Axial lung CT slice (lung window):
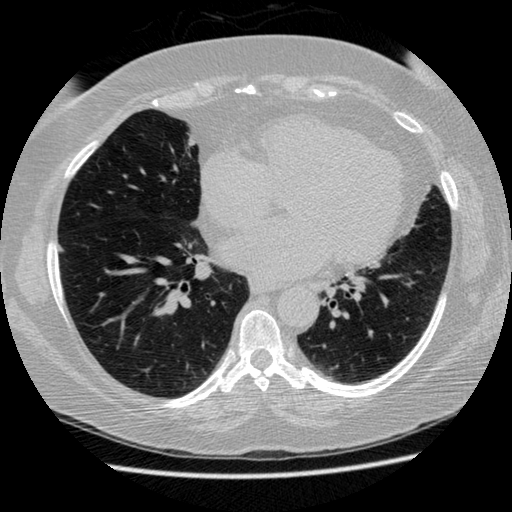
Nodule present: no